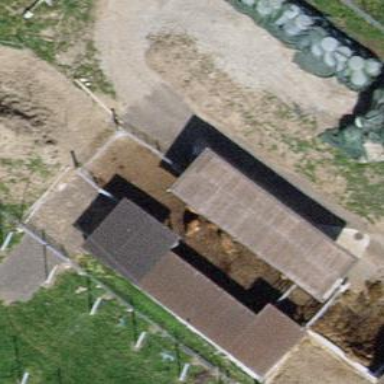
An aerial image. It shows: Cowshed building.